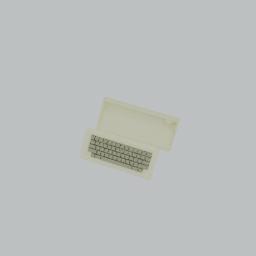
Label: electronics